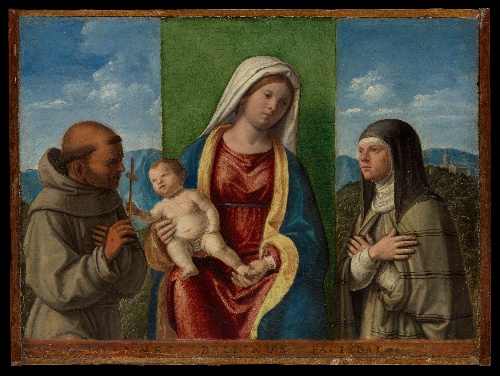
Title: Madonna and Child with Saints Francis and Clare
Artist: Cima da Conegliano (Giovanni Battista Cima)
Artist bio: Italian, Conegliano ca. 1459–1517/18 Venice or Conegliano
Date: ca. 1510
Object type: Painting
Classification: Paintings
Medium: Oil on wood
Dimensions: 8 x 10 1/2 in. (20.3 x 26.7 cm)
Department: European Paintings
Credit line: Bequest of George Blumenthal, 1941
Accession year: 1941
Repository: Metropolitan Museum of Art, New York, NY
Tags: Madonna and Child|Saint Francis|Saints